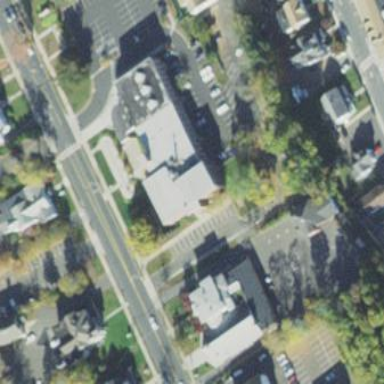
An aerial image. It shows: Courthouse building.